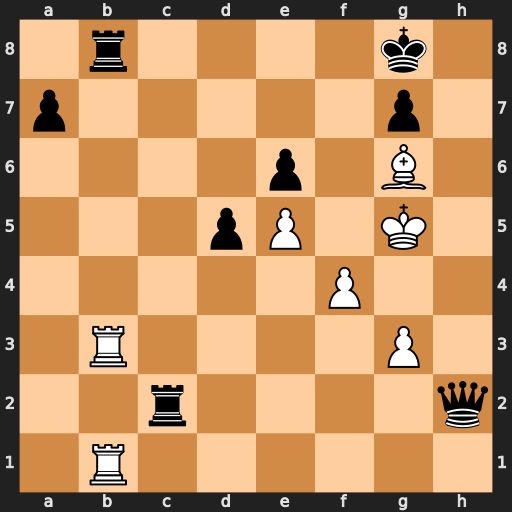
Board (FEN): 1r4k1/p5p1/4p1B1/3pP1K1/5P2/1R4P1/2r4q/1R6
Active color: w
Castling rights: -
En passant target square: -
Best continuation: Rxb8+ Rc8 Rxc8#